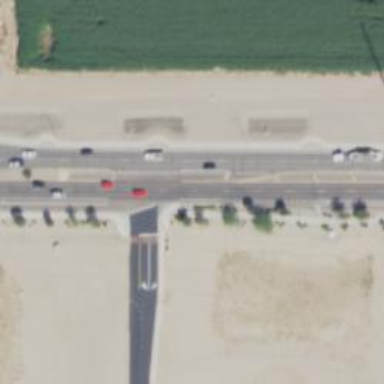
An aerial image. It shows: Secondary road with asphalt surface.